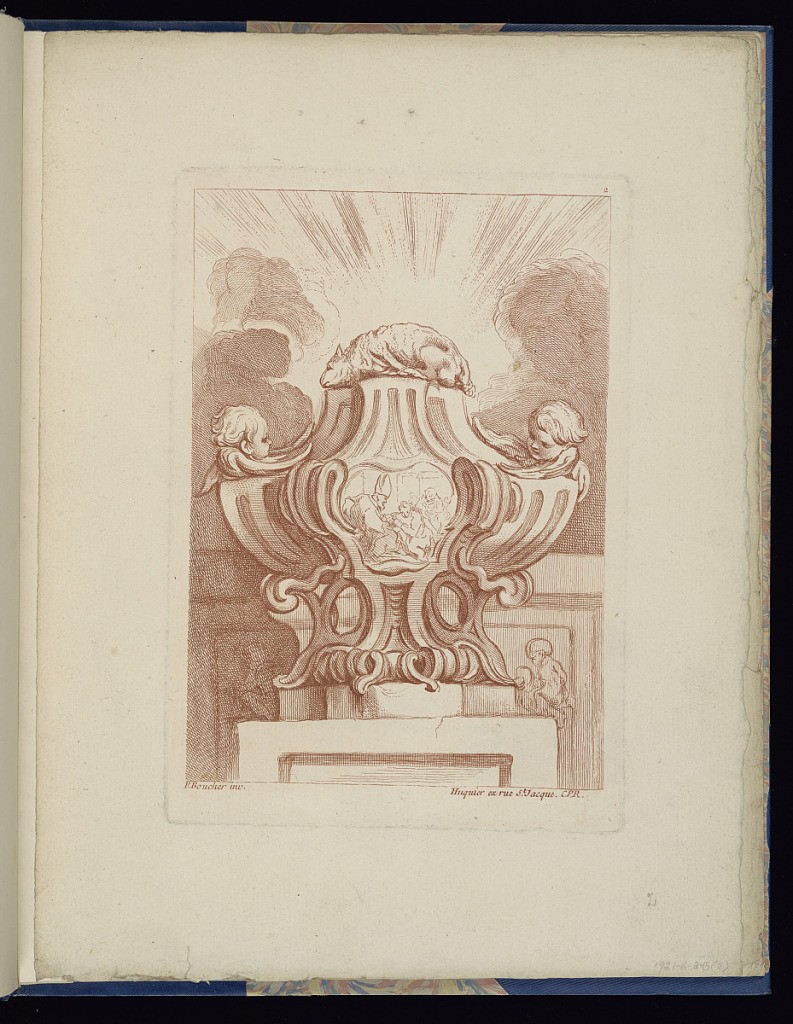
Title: Ornamental Vase Design
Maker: François Boucher, French, 1703–1770
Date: ca. 1738
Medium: Etching in red ink on cream laid paper
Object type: Bound print
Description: Vase with a sacrificial lamb (pascal lamb) at top, and the head and wings of putto at either side. At front, a plaque in the form of an escutcheon with a figural scene featuring a bishop and supplicant. In the background, a frieze carved in relief near bottom. Above, an open sky with sunlight radiating beyond the lamb's body between groups of clouds. The plate is printed in red ink (sanguine). The plate is signed and numbered.